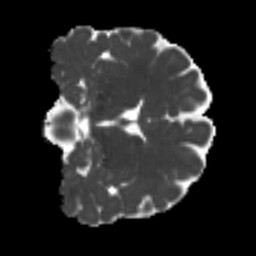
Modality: MD
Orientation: coronal
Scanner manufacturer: siemens
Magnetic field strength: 3 T
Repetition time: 4 s
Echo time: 0.0594 s